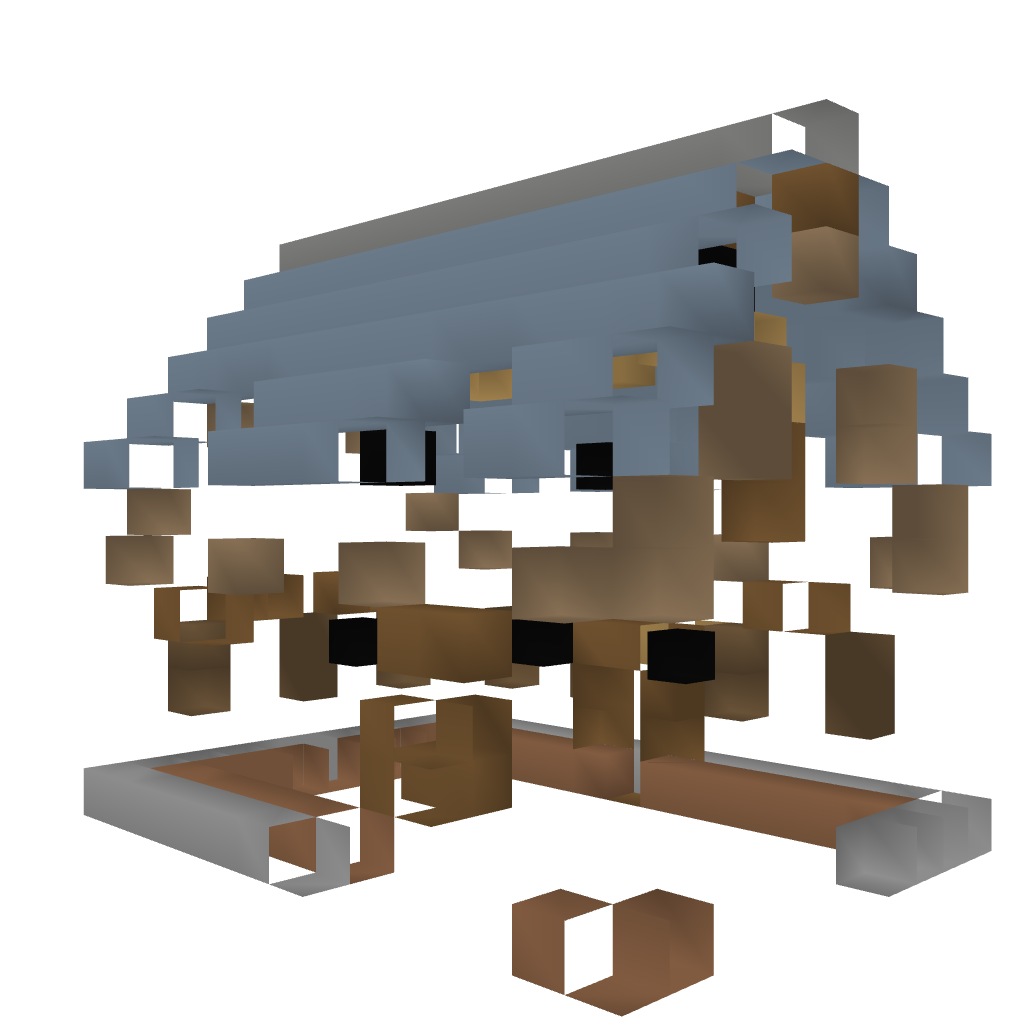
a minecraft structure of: house1